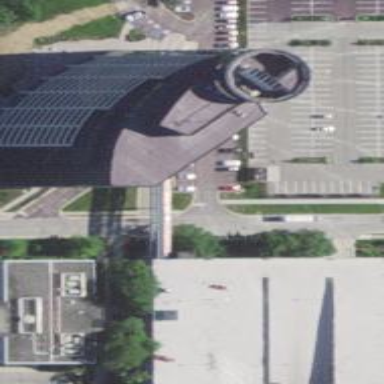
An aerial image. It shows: Office building.